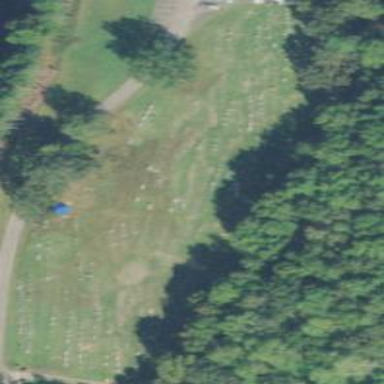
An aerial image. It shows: Cemetery.